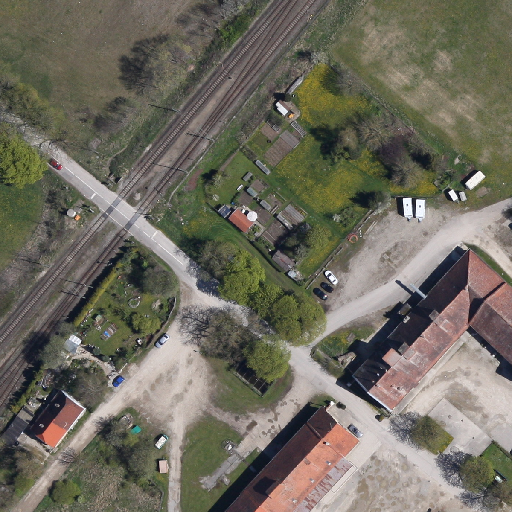
Referring expression: paved road